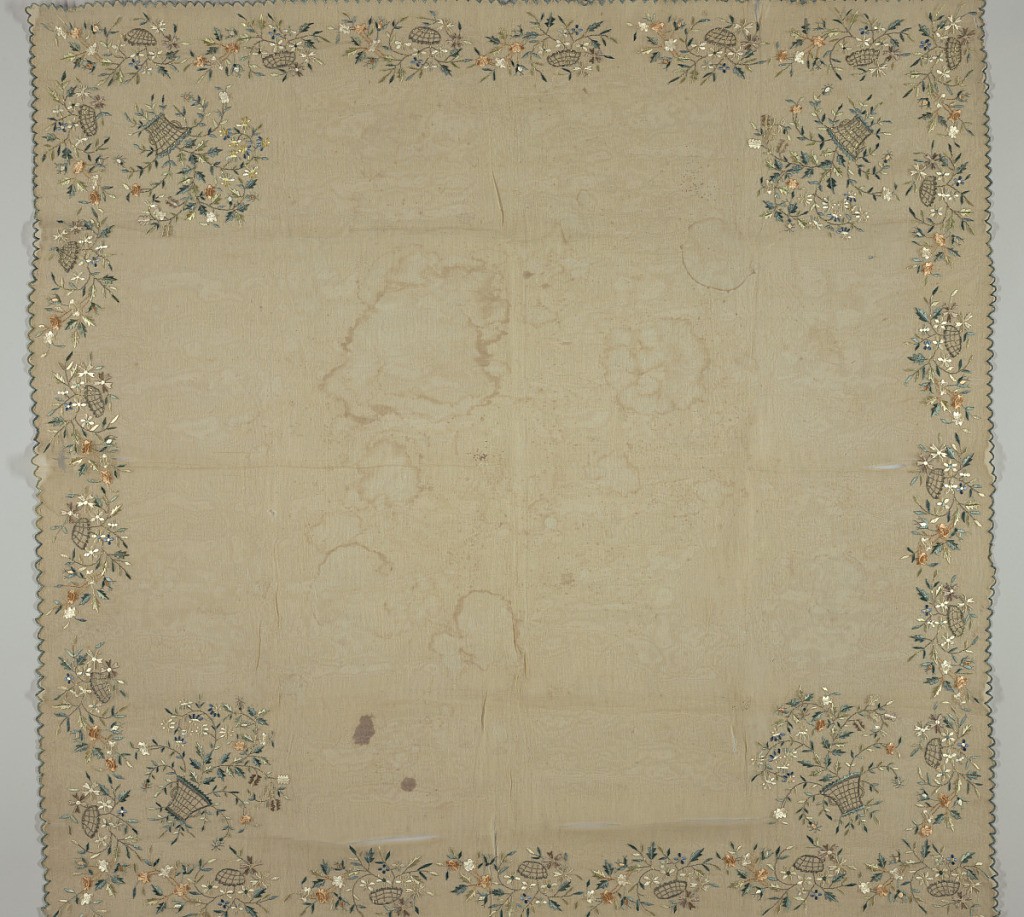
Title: Panel
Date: early 19th century
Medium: silk or pineapple fiber, metallic thread (silver metal on yellow silk core) Technique: embroidered on plain weave
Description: Sheer square with embroidered border of alternating up and down repeat of floral sprays and basket. Larger basket with flowering sprays set inside this border at each corner. In multicolored pastel silks, tarnished silver thread. Scalloped edge embroidered in green silk.